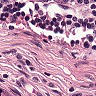
Metastatic tissue present: no